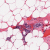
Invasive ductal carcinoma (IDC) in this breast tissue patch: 0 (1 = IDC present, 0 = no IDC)